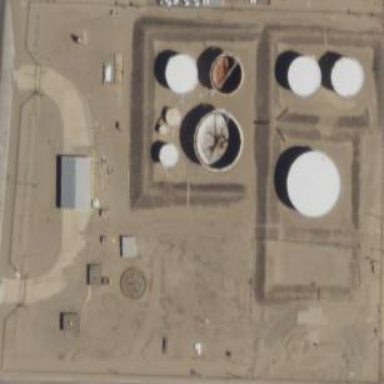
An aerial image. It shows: Industrial area dedicated to oil production or processing.